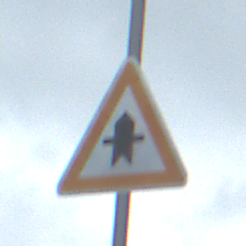
Verkehrszeichen: Vorfahrt
Umgebung: Outdoor, Suburban
Tageszeit: Midday
Wetter: Overcast
Licht: Natural
Jahreszeit: NotSpecified
Kontrast: LowContrast